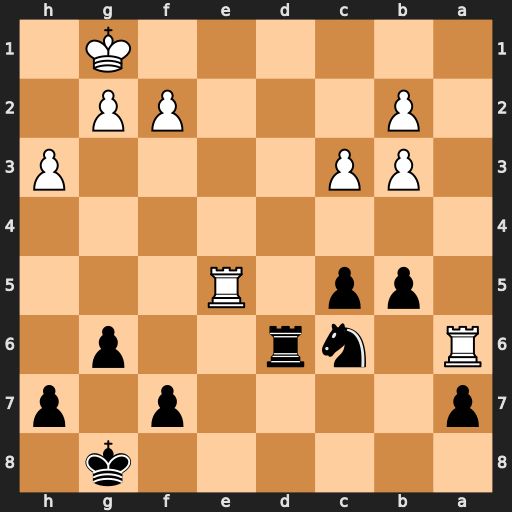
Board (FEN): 6k1/p4p1p/R1nr2p1/1pp1R3/8/1PP4P/1P3PP1/6K1
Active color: b
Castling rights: -
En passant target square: -
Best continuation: Rd1+ Kh2 Nxe5